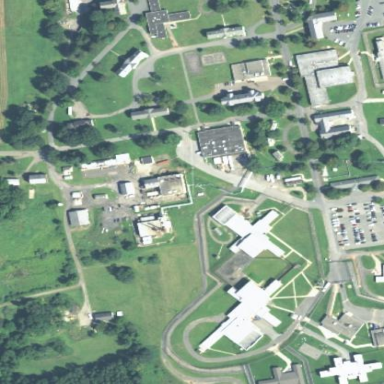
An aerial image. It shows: Prison.